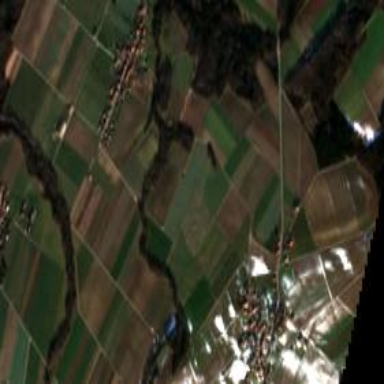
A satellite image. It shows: Picturesque farmland scene.